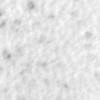
Label: no_change